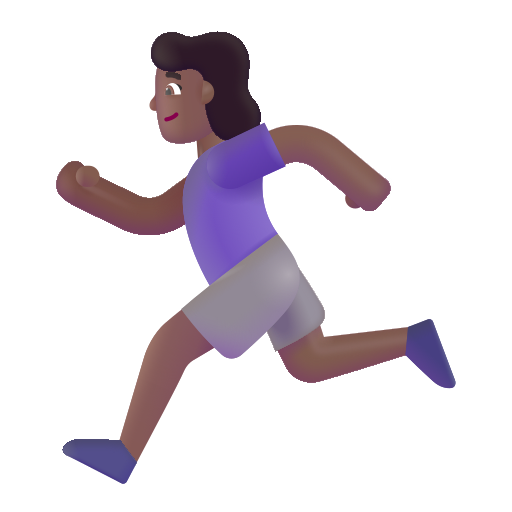
woman running color  dark